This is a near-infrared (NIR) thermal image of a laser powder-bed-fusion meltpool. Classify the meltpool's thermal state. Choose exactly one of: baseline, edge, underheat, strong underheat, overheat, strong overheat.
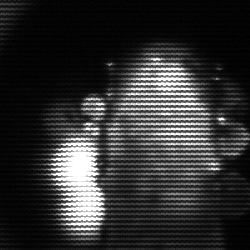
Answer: strong underheat